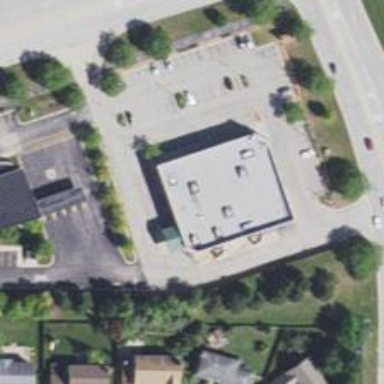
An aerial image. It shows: Pharmacy providing healthcare services.